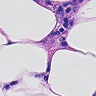
Metastatic tissue present: yes